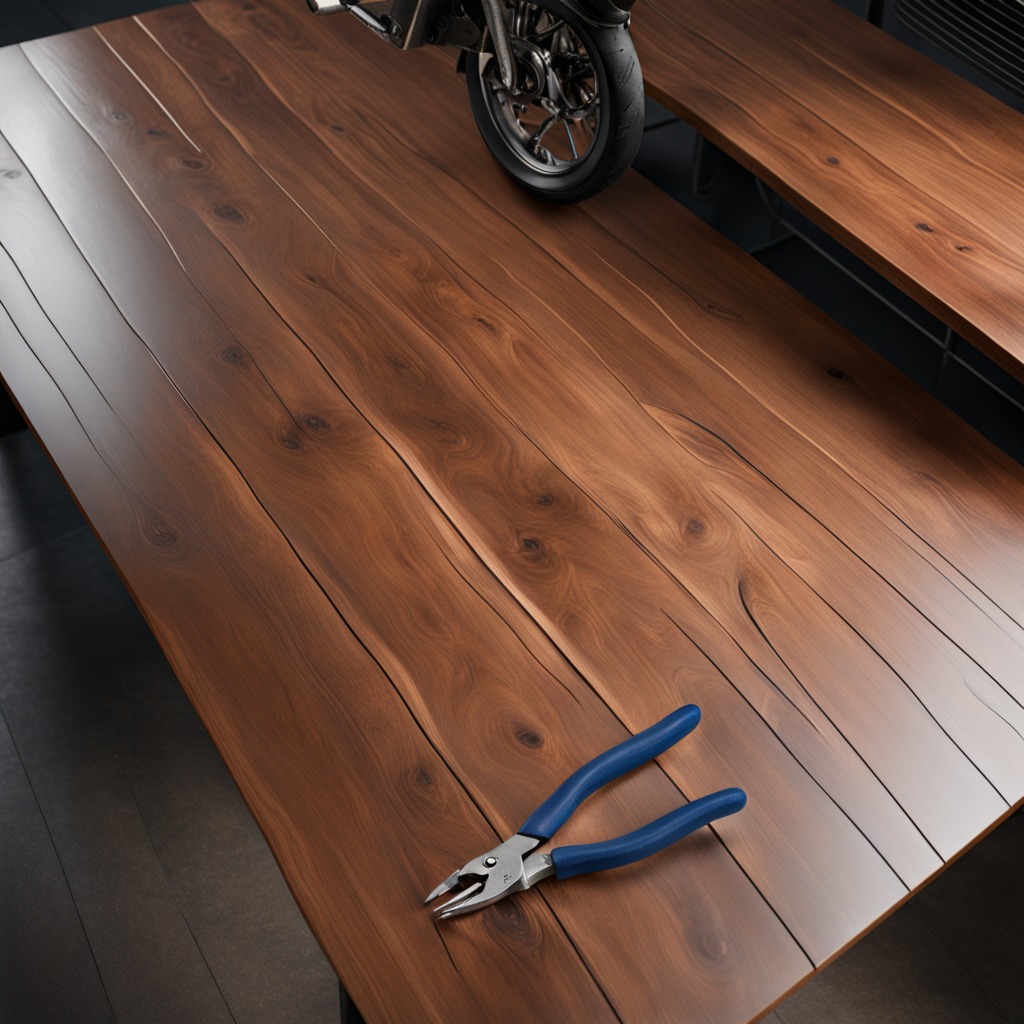
A plier is lying on the oil-spilled wooden table in a vintage motorcycle garage.